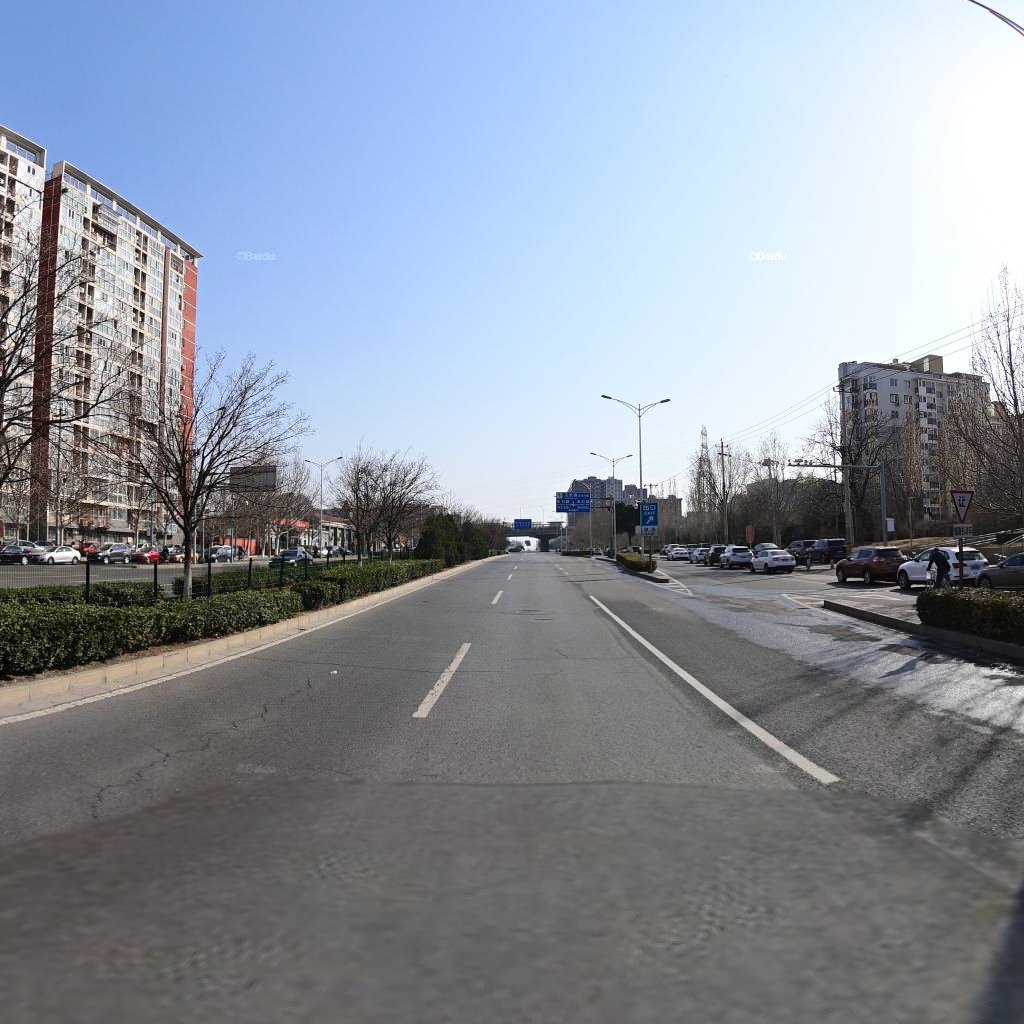
Region: Haidian
Road damage annotations: longitudinal crack, transverse crack, manhole cover, longitudinal crack, transverse crack, transverse crack, transverse crack